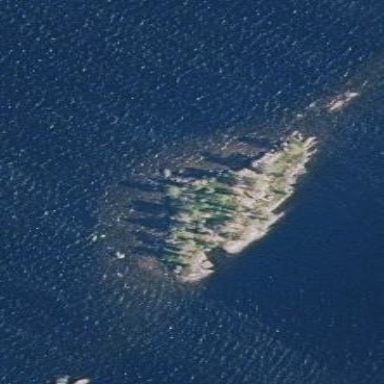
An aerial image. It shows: Islet.